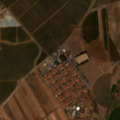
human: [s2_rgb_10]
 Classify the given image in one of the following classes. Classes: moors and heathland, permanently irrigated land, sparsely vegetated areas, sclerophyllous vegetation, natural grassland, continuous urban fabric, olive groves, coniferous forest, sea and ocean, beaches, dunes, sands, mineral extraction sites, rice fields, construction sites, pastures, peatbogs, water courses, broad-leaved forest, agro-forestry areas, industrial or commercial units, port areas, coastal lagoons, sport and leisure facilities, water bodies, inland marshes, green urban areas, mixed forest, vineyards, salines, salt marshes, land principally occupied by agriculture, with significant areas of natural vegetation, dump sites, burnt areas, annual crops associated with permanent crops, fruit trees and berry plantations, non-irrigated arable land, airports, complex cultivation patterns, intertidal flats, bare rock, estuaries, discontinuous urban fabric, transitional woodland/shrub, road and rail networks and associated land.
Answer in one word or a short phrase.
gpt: discontinuous urban fabric, non-irrigated arable land, permanently irrigated land, olive groves